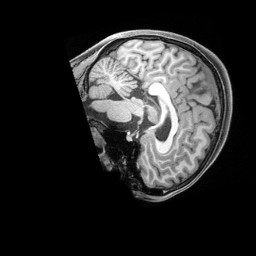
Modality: T1w
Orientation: sagittal
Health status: healthy
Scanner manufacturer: siemens
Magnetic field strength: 3 T
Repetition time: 2.4 s
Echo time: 0.00201 s